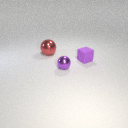
small purple metal sphere in front of large red metal sphere